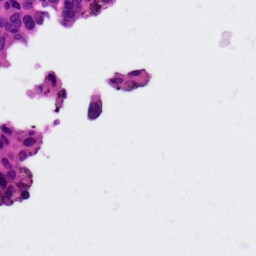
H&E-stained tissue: Ovarian